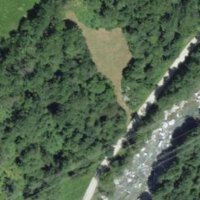
EUNIS habitat code: 45
Species observed at this site:
Apatura iris